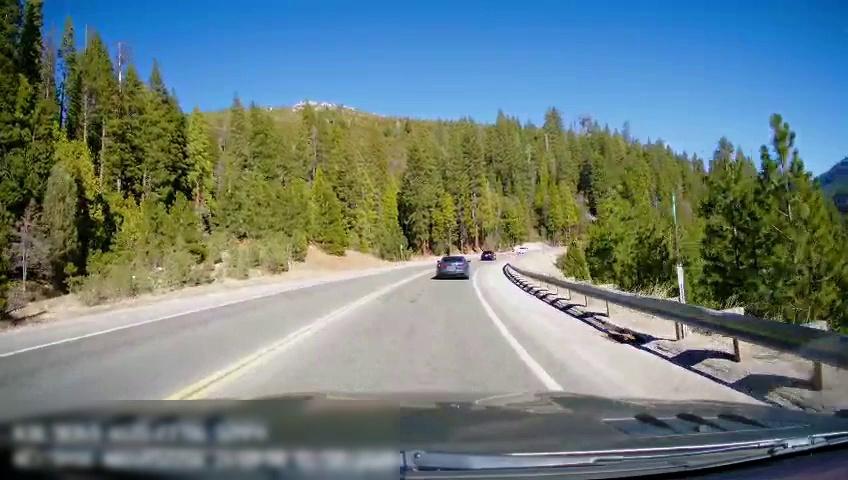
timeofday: Day
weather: Sunny
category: Drivable Space
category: Vehicles | Car
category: Vehicles | Car
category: Vehicles | Car
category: Lanes | Opposite Lane
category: Lanes | Current Lane
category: Lanes | Opposite Lane
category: Lanes | Current Lane